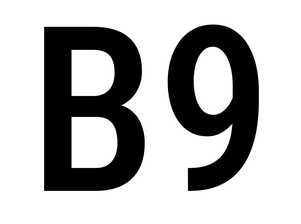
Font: Roboto_Condensed_Medium